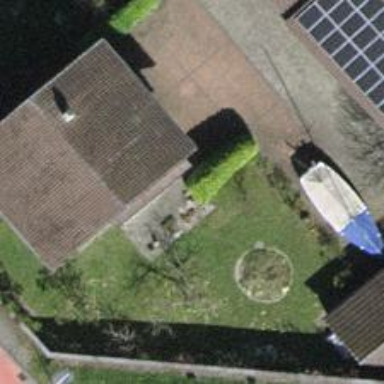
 designed for leisure activities on land."